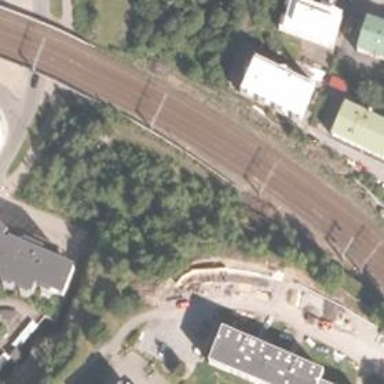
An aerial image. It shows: Railway with continuous electrified contact line.